Interaction volume radius: 5 \u00c5
Interaction volume height: 25 \u00c5
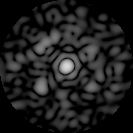
Disorder parameter: 0.7584